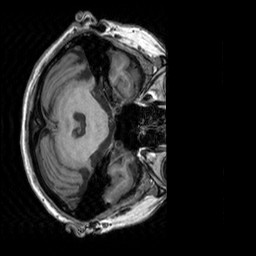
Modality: T1w
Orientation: axial
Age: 71
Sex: female
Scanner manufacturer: siemens
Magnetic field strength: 3 T
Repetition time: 2.3 s
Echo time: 0.00303 s